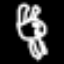
Label: frog